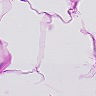
Metastatic tissue present: no